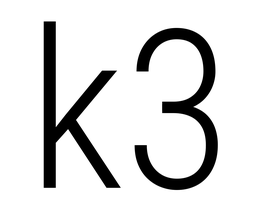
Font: Roboto_Condensed_Light